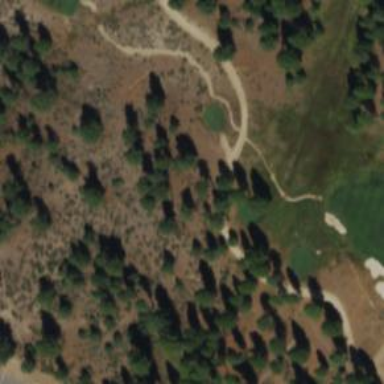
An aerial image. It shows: Path for golf carts.